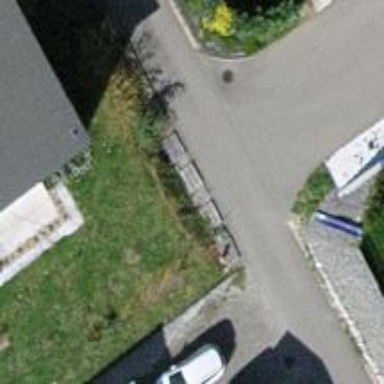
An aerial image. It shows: Bollard barrier.